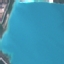
Land use / land cover class: SeaLake